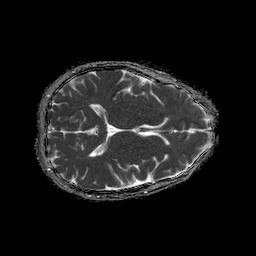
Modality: ADC
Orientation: axial
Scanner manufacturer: philips
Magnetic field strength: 1.5 T
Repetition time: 4.6 s
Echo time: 0.08941 s